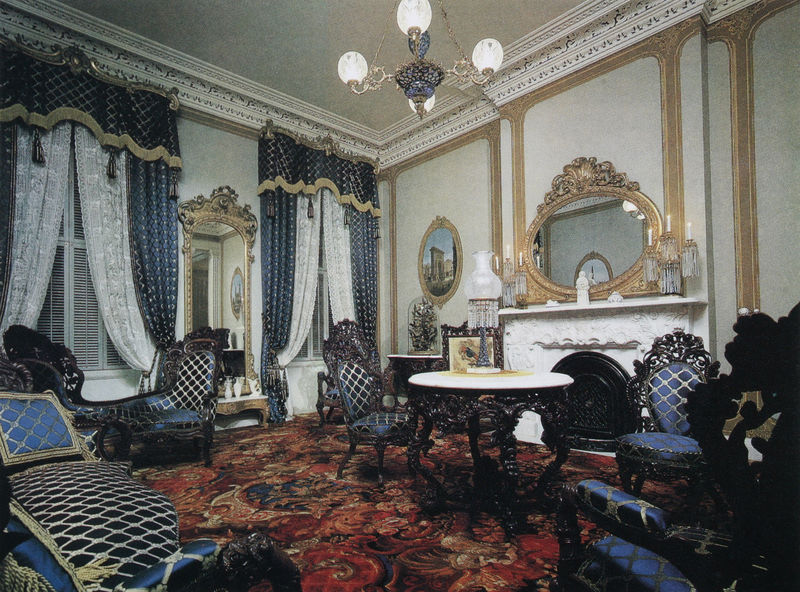
Titel: Rokoko Revival Salon mit Architekturelementen aus einem Haus in Astoria (New York)
Künstler: John Henry Belter
Standort: New York (New York)
Institution: The Metropolitan Museum of Art
Schlagwörter: blau, gemälde, weiß, blumen, bunt, elegant, fenster, lampe, lampen, licht, marmor, raum, schwarz, stuhl, stühle, tisch, tische, tür, zimmer, rot, schloss, karo, muster, ornament, teppich, barock, rahmen, samt, silber, bild, innenraum, möbel, spiegel, vorhang, figur, gold, interieur, reich, sessel, decke, innen, klassizismus, rokoko, seide, kamin, oval, bilder, sofa, wohnzimmer, kaminsims, lehne, lehnen, bezug, gardine, gardinen, interieu, polster, salon, vorhänge, kerze, uhr, bett, kerzen, kronleuchter, leuchter, lüster, stuck, gardiene, couch, tor, foto, fotografie, photographie, birne, wände, birnen, karos, diwan, gepunktet, medaillon, vergoldet, palast, tischplatte, photo, fries, villa, raute, rauten, sims, biedermeier, kerzenständer, gesims, risalit, residenz, mobiliar, spiele, teppisch, chaiselongue, ottomane, einrichtung, perser, raster, quasten, perserteppich, luster, kanapee, recamiere, stores, tepppich, gardienen, deckenleuchte, chaselounge, rahmen vorhänge, lamp, fouteille, fensterlad, psiele